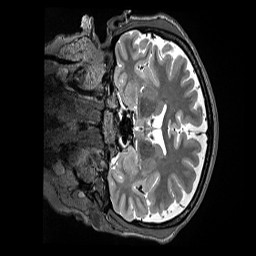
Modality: T2w
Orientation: coronal
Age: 39
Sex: female
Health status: ill
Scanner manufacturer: siemens
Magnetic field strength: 3 T
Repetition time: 3.2 s
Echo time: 0.564 s